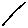
Label: line